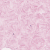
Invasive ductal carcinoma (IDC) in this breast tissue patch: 0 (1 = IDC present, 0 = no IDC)